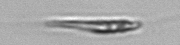
Label: Euglena